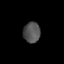
Tissue: lung
Cell type: Epithelial cells
Senescence score: 0.2013
Nuclear area (px): 344
Mean DAPI intensity: 81.642